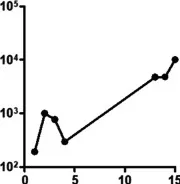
Copies of CD19-specific CAR-T cells in the peripheral blood/bone marrow of the patient after CAR-T cells infusions. Abbreviation: PB, peripheral blood; BM, bone marrow. C. CD19-CAR-T cell copies from peripheral blood mononuclear cells after the second infusion.
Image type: pathology (immunostaining)